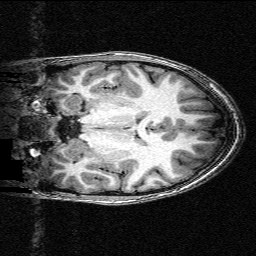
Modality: T1w
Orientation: coronal
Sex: male
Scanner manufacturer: siemens
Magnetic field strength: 3 T
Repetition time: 2.3 s
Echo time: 0.00336 s